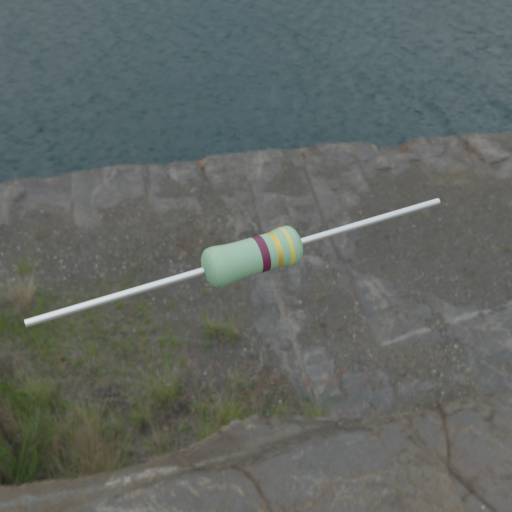
Resistor colour bands (in order): brown, gold, gold